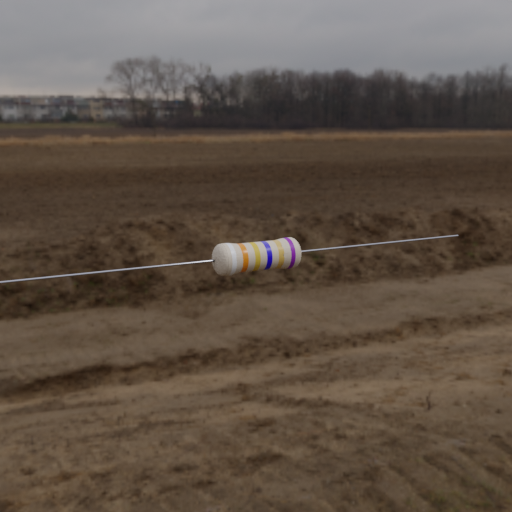
Resistor colour bands (in order): white, orange, gold, blue, gold, violet